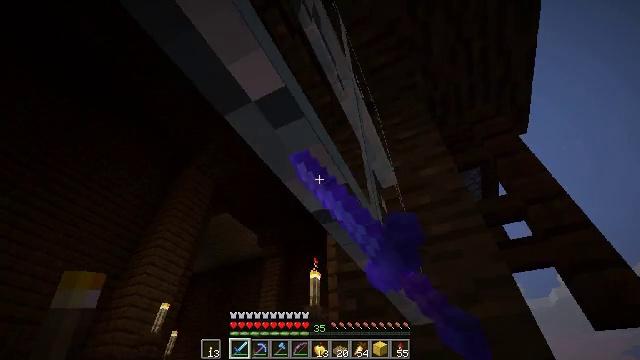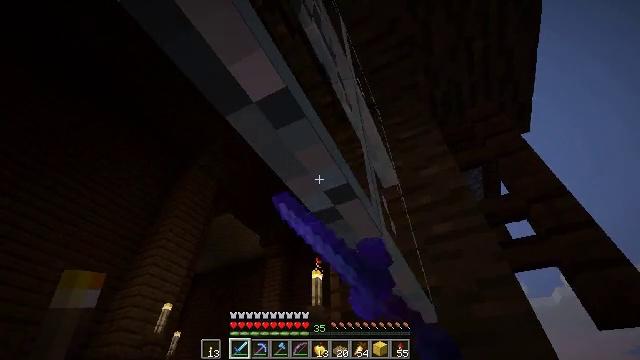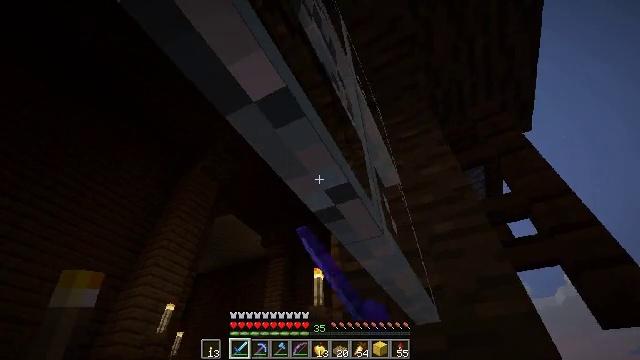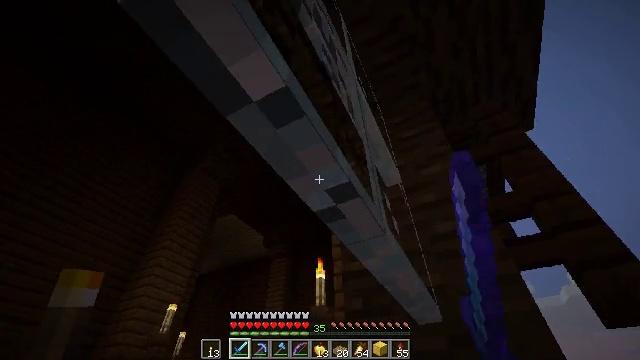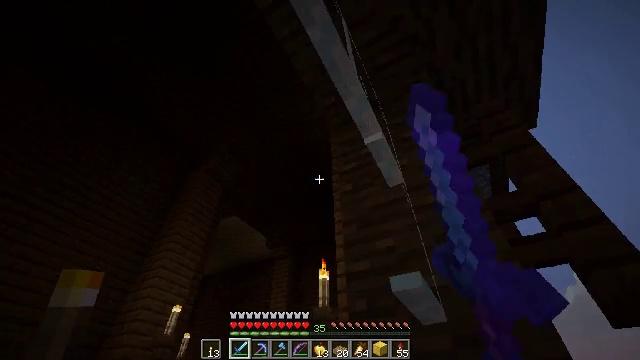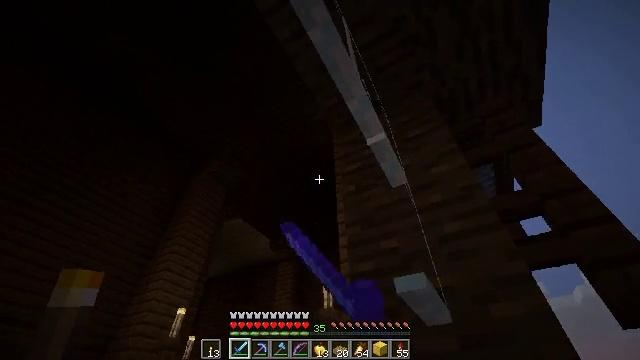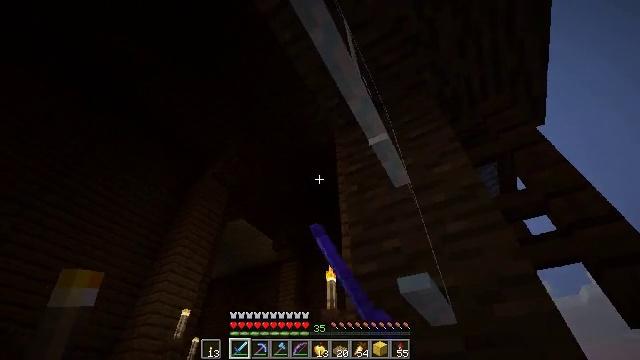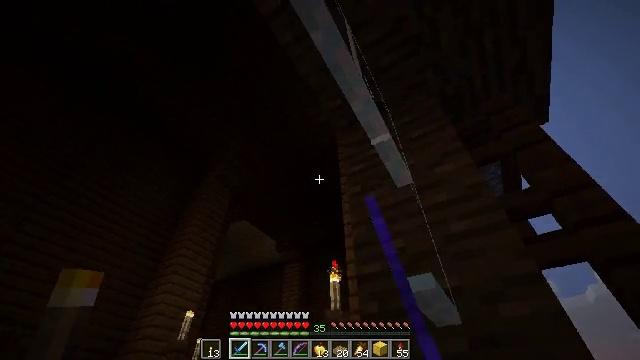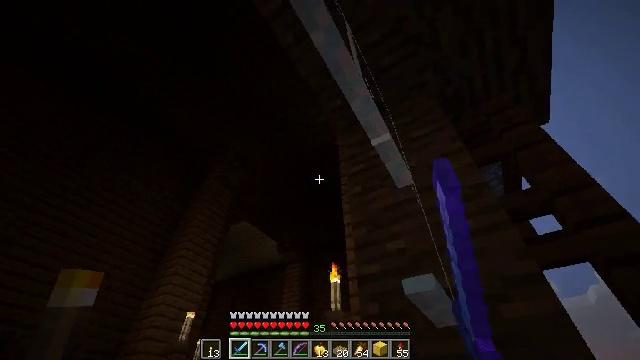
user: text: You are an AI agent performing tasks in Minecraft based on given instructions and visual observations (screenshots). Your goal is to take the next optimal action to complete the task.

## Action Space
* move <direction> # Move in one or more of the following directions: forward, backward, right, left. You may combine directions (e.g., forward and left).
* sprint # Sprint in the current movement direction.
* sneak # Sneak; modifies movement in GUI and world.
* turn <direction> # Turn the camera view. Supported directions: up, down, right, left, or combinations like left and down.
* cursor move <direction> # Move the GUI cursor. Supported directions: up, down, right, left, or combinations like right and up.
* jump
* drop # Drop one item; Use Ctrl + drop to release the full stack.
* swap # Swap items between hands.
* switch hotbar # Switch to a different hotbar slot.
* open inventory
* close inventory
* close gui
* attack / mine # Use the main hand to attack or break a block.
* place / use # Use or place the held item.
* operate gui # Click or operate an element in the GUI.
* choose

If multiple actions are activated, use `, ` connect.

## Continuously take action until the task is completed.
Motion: motion action
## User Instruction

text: Collect fragments by breaking the glass pane.
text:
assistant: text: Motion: attack / mine
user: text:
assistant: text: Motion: attack / mine
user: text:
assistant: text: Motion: attack / mine
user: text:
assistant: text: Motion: attack / mine
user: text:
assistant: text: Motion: attack / mine
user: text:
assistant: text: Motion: attack / mine
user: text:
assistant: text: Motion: attack / mine
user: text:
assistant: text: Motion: attack / mine
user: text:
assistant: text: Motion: attack / mine